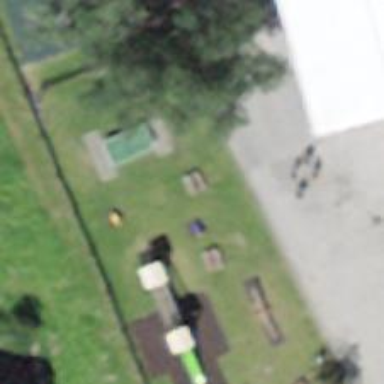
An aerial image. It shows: Playground area for leisure activities on the land.